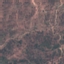
Label: HerbaceousVegetation